Question: I experience the same strange issue with every major browser: an element gets styled with two 'text-decoration' properties.

The first decoration comes from the parent element, the second one - from the element itself. Here's the <URL>:
'''
<div style="text-decoration: underline">
<span style="text-decoration: line-through">Hello</span>
</div>
'''
How to override the first declaration, not add to it?
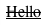
Answer: What you're seeing is that the text decoration on the parent gets applied to the text in the child element, because the text in the child is also considered part of the text in the parent. See the <URL> for details.
There is currently no way to cancel out the parent text decoration on the child while keeping the text flow. You could float or absolutely position the child element, or make it an inline block, but that alters the layout. If that isn't desirable, you'll have to find a way to move the parent 'text-decoration' style to, say, a sibling of the child element within the parent. If there is bare text within the parent element, that means you need to wrap that in a sibling. So for example if you had this extra text:
'''
<div style="text-decoration: underline">
<span style="text-decoration: line-through">Hello</span>
world
</div>
'''
You'd need to wrap it, and move the declaration accordingly:
'''
<div>
<span style="text-decoration: line-through">Hello</span>
<span style="text-decoration: underline">world</span>
</div>
'''